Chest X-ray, AP view. Patient: 31 years old, sex M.
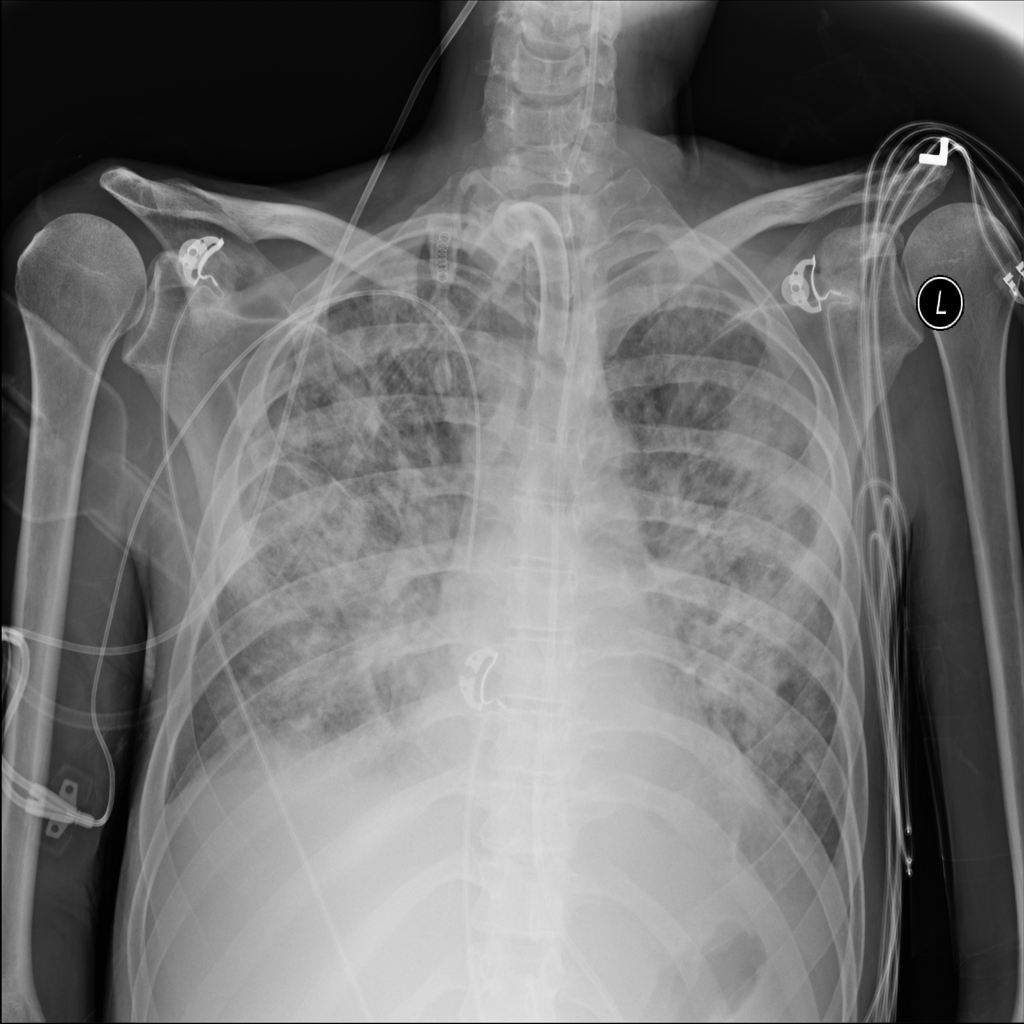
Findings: Infiltration